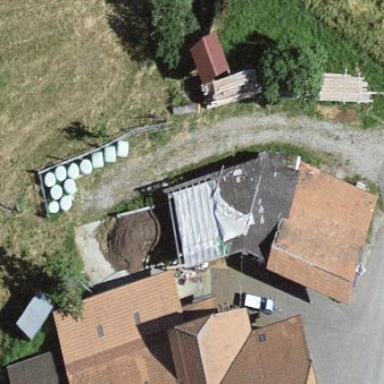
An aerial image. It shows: Barn.